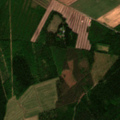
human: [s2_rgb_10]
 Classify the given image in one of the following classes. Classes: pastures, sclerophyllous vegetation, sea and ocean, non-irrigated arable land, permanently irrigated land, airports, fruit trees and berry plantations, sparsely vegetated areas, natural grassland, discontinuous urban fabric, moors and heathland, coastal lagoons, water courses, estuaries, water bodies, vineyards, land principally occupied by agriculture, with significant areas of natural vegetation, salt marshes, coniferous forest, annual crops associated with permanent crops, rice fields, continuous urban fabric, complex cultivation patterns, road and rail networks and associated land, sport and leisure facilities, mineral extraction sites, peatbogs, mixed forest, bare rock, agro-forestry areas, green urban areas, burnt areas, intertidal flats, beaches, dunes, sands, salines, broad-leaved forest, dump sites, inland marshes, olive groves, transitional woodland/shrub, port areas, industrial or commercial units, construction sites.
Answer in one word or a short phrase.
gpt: non-irrigated arable land, broad-leaved forest, mixed forest